【题型】证明题　【知识点】平面几何　【难度】easy
如图，在 $\text{Rt}\triangle ABC$ 与 $\text{Rt}\triangle DEF$ 中，$\angle C = \angle F = 90^\circ$，$\frac{DE}{AB} = \frac{DF}{AC}$。求证：$\triangle DEF \backsim \triangle ABC$。

以下是小明同学证明本题的过程：

证明：如图，在 $AC$、$BC$ 上分别截取 $CG = FD$，$CH = FE$，连接 $GH$。

                                                                                                                                        4

在 $\triangle GHC$ 与 $\triangle DEF$ 中，
\[
\begin{cases}
CG = FD \\
\angle C = \angle F = 90^\circ \\
CH = FE
\end{cases} \quad \text{①}
\]
$\therefore \triangle GHC \cong \triangle DEF$

$\therefore GH = DE$。

$\because \frac{DE}{AB} = \frac{DF}{AC}$，又 $CG = FD$， \quad \text{②}

$\therefore \frac{GH}{AB} = \frac{CG}{AC}$

$\therefore GH \parallel AB$。 \quad \text{③}

$\therefore \triangle GHC \backsim \triangle ABC$，

$\therefore \triangle DEF \backsim \triangle ABC$。 \quad \text{④}

(1) 有同学认为小明的证明过程不正确，那么你认为他是从第 \underline{\quad\quad} 部分开始出现问题（填①或②或③或④）。请简述小明出错的原因：

(2) 小红认为：本题可以用添加辅助线——平行线，构造熟悉的基本图形解决。请你用小红的思路完成本题的证明过程。
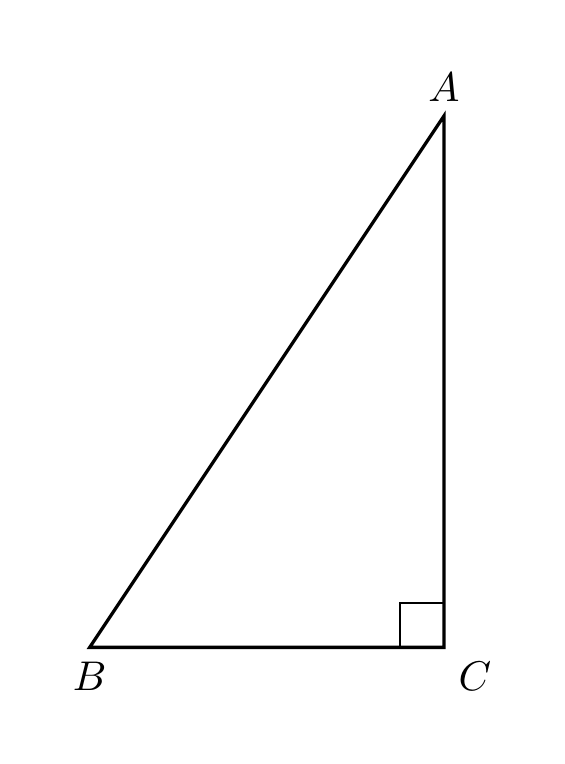
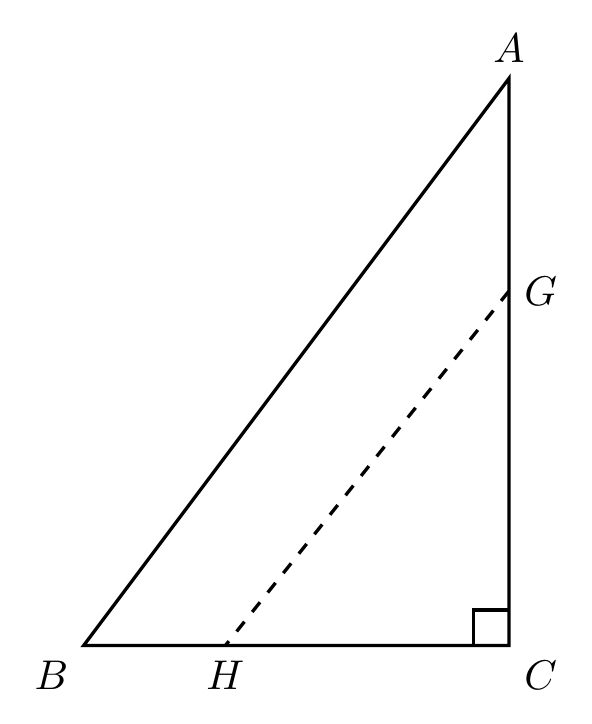
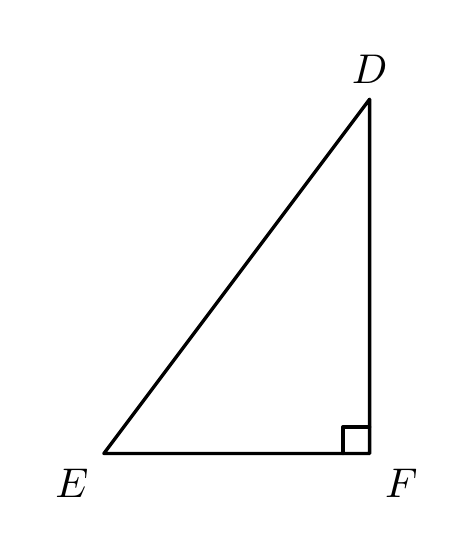
【解答】
【答案】(1) \(\boldsymbol{③}\)，错误原因见解析
(2) 见解析

\vspace{1em}

【知识点】相似三角形的判定与性质综合

\vspace{1em}

【分析】本题考查的是相似三角形的判定与性质，全等三角形的判定与性质；
(1) 由三角形一边的平行线的判定方法错误可得答案；
(2) 如图，在 \(AC\) 上截取 \(CG = FD\)，过点 \(G\) 作 \(GH \parallel AB\) 交 \(BC\) 于点 \(H\)。证明 \(\text{Rt}\triangle GHC \cong \text{Rt}\triangle DEF\)，证明 \(GH \parallel AB\)，进一步可得答案。

\vspace{1em}

【详解】
(1) 解：第 \(\boldsymbol{③}\) 步出现错误；错用三角形一边的平行线的判定定理；

(2) 证明：如图，在 \(AC\) 上截取 \(CG = FD\)，过点 \(G\) 作 \(GH \parallel AB\) 交 \(BC\) 于点 \(H\)。

\(\because GH \parallel AB\)，
\[
\therefore \triangle CGH \backsim \triangle CAB,
\]
\[
\therefore \frac{GH}{AB} = \frac{CG}{AC}.
\]
\(\because CG = FD\)，\(\frac{DE}{AB} = \frac{DF}{AC}\)，
\[
\therefore \frac{DE}{AB} = \frac{GH}{AB}, \quad \text{即} \ GH = DE.
\]
在 \(\text{Rt}\triangle GHC\) 与 \(\text{Rt}\triangle DEF\) 中，\(GH = DE\)，\(CG = DF\)，
\[
\therefore \text{Rt}\triangle GHC \cong \text{Rt}\triangle DEF.
\]
\(\because GH \parallel AB\)，
\[
\therefore \triangle GHC \backsim \triangle ABC.
\]
\[
\therefore \triangle DEF \backsim \triangle ABC.
\]